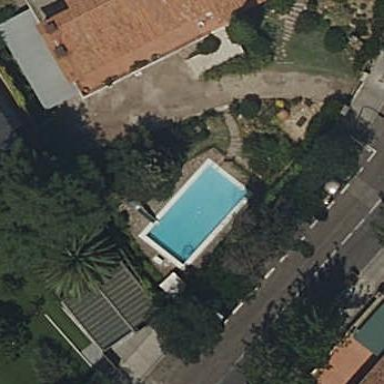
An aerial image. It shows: Swimming pool located in leisure land.